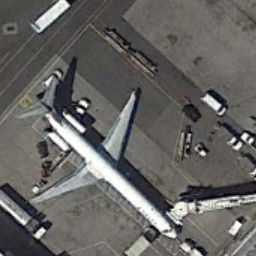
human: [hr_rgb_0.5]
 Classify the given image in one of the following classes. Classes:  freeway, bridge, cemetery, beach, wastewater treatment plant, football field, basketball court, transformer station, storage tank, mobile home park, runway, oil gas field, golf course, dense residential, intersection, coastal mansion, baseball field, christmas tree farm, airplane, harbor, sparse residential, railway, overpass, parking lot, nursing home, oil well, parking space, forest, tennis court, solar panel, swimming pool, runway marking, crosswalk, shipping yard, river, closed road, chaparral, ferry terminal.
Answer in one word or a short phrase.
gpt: airplane